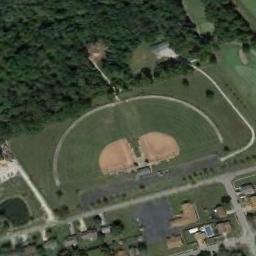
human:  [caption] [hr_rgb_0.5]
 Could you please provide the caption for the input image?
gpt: There are two baseball diamonds in the grass surrounded by the houses and forests .

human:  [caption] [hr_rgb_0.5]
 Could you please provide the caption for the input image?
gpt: There are 11 baseball courts in the picture, Four of which are double the others .

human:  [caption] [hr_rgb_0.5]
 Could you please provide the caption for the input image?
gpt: Two adjacent baseball diamonds make up a semicircle and some houses around them .

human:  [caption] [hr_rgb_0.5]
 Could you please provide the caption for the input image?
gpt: There are two baseball diamonds between many buildings and trees .

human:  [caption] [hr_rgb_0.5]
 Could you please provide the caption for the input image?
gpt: Many trees are beside the two baseball diamonds .